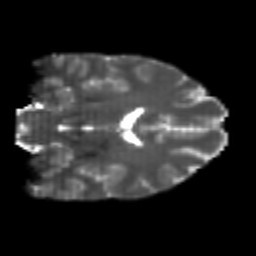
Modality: T2w
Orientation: coronal
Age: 24
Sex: female
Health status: healthy
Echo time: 0.074 s